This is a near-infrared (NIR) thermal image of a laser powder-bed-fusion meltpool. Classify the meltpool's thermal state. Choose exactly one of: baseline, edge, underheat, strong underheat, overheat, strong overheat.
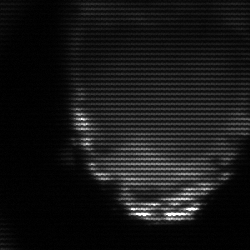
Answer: edge